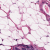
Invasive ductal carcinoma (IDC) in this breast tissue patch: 1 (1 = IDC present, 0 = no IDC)